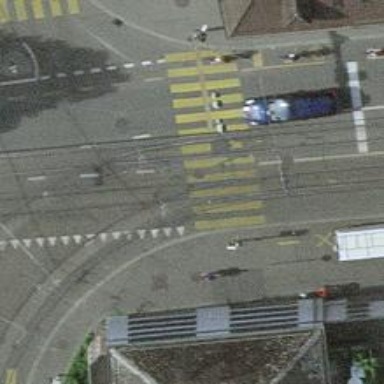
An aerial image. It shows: Tram crossing on the railway.